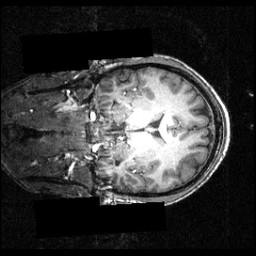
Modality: T1w
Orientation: coronal
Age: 26
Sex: male
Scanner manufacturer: siemens
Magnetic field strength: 3.951 T
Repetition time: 1.5 s
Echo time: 0.00335 s